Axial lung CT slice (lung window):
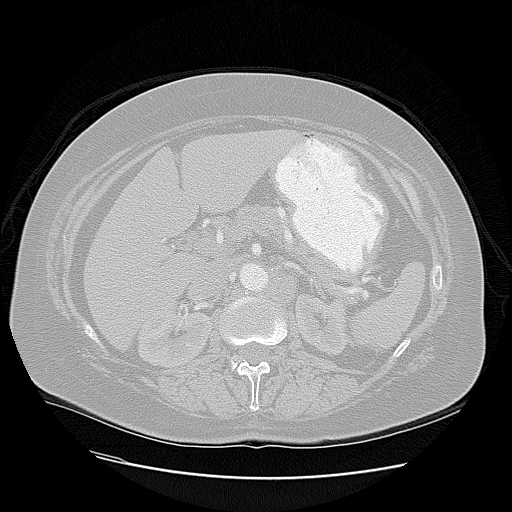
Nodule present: no